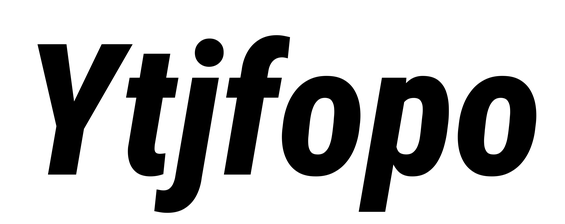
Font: Roboto-Italic_Condensed_ExtraBold_Italic